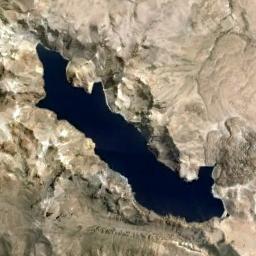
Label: lake